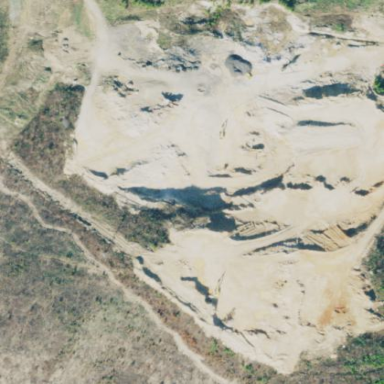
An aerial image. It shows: Sand quarry.